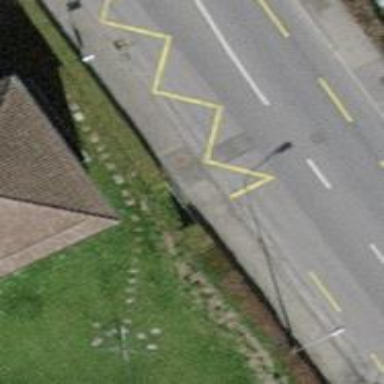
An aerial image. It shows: Platform for public transport. The platform is located by the road.